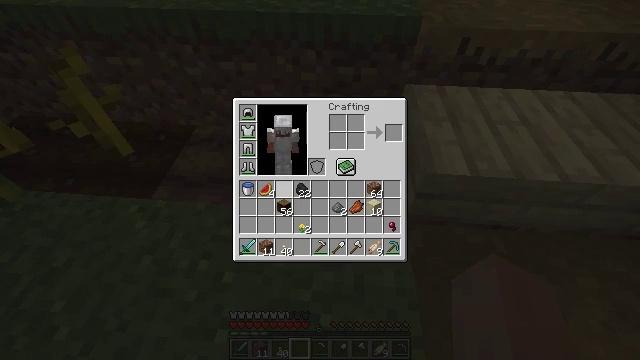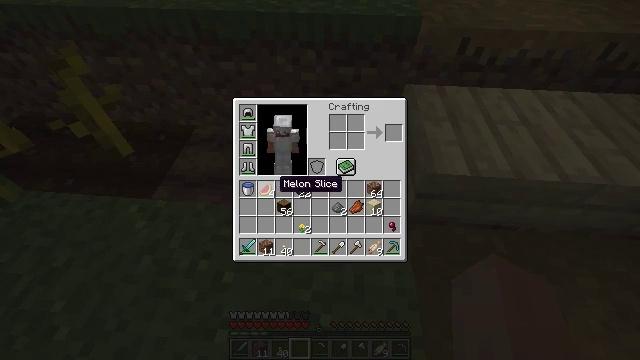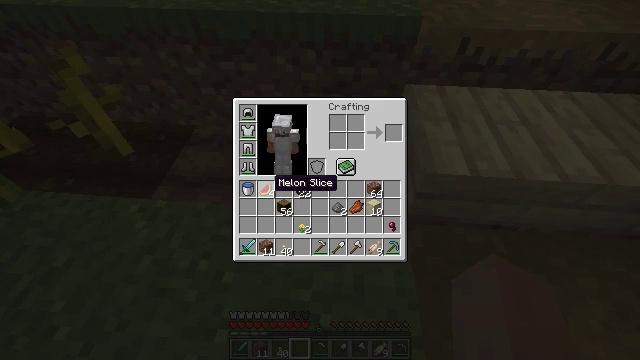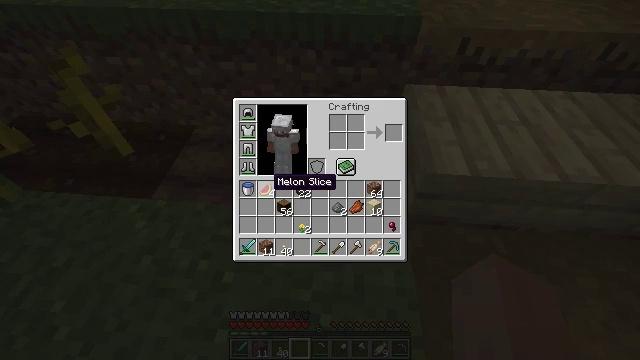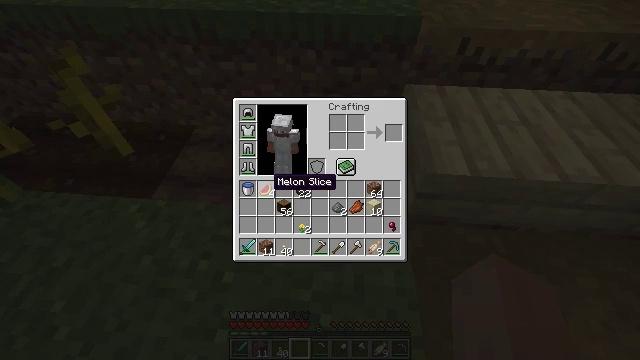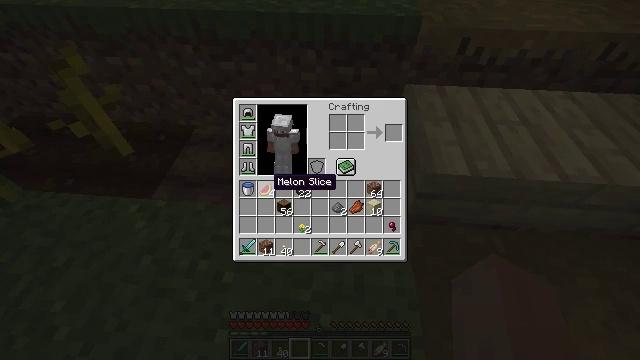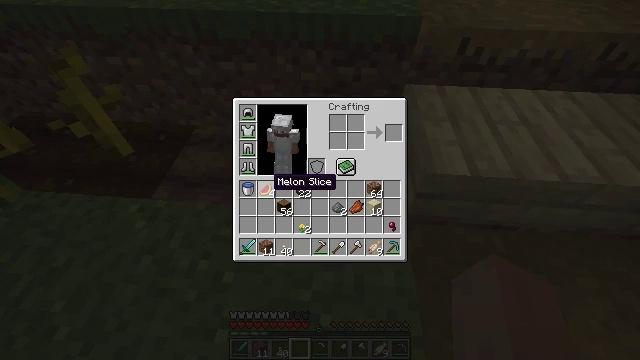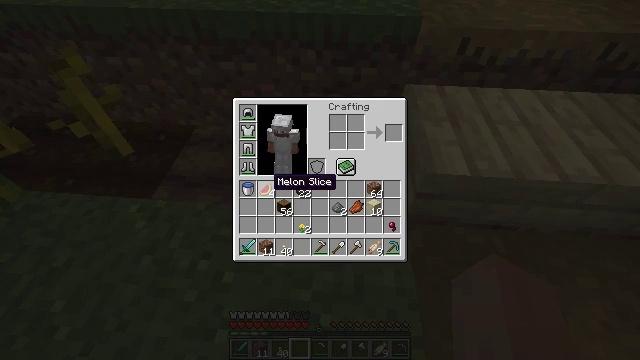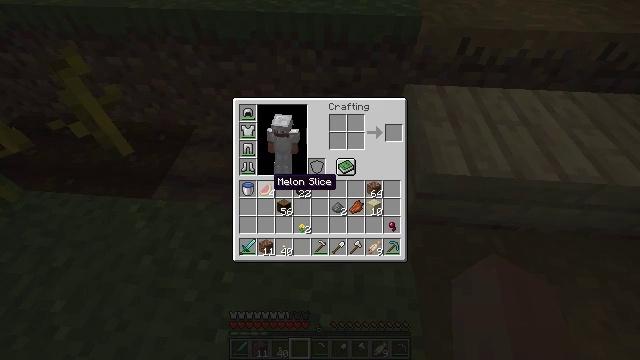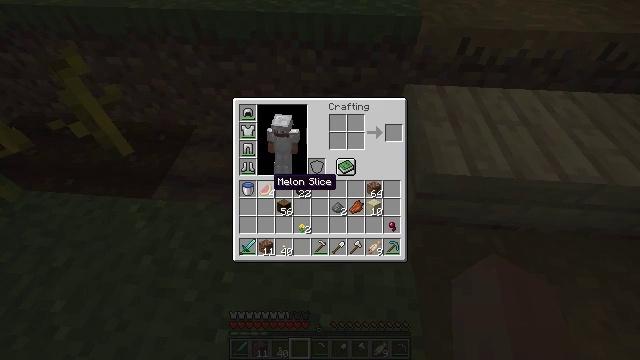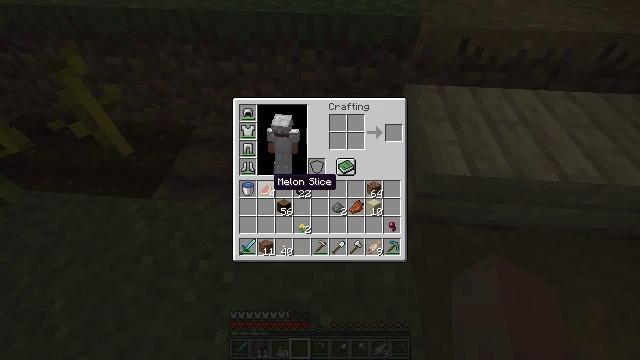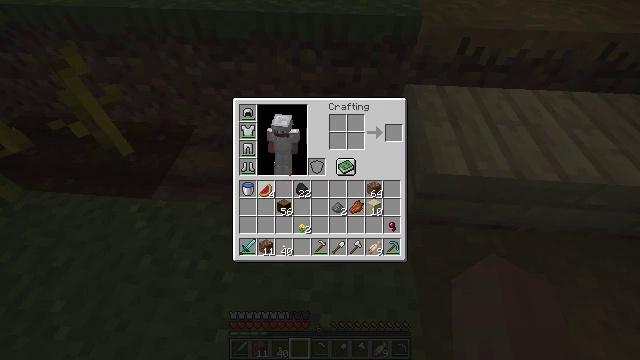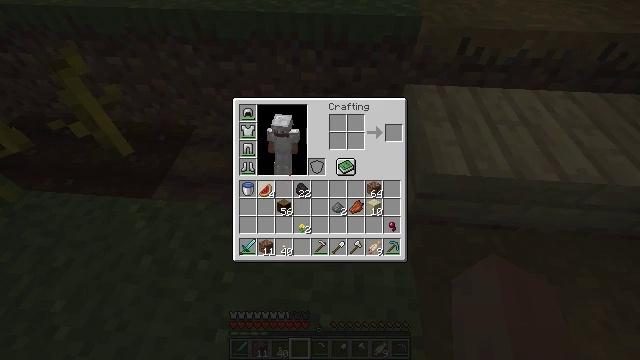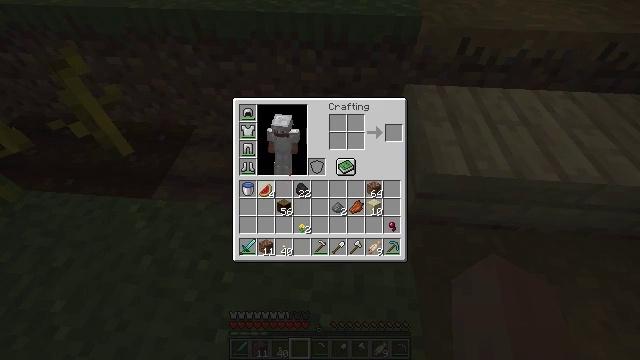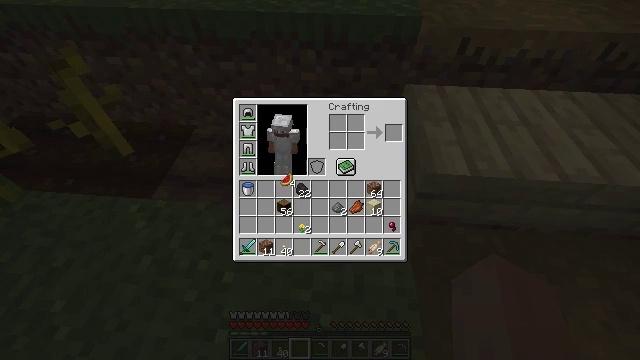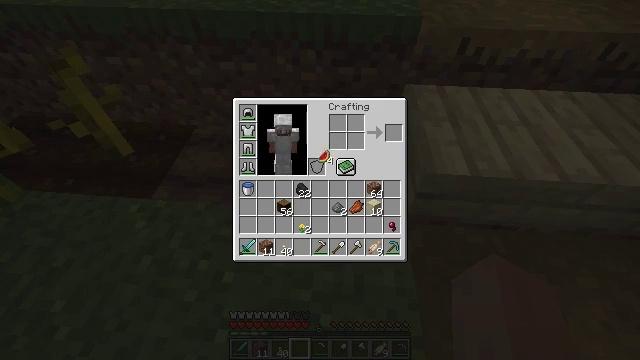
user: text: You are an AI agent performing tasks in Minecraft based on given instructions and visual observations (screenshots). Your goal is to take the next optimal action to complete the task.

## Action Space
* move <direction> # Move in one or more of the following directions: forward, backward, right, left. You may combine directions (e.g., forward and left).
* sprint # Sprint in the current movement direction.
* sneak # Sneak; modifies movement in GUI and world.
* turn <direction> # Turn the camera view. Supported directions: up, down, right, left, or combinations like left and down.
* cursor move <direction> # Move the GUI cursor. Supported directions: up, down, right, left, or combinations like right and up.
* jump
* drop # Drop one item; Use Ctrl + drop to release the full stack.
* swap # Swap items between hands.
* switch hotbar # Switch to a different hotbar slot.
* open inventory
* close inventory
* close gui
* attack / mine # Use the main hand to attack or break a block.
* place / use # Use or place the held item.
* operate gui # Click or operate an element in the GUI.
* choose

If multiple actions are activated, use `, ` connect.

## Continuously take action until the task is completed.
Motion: motion action
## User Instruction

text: Craft the melon seeds.
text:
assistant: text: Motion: sneak
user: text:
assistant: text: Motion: sneak
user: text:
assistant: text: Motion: sneak
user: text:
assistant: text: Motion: sneak
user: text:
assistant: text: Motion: sneak
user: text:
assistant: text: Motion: sneak
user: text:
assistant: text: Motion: no_op
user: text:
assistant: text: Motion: no_op
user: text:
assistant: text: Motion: no_op
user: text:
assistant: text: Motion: no_op
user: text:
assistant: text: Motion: operate gui
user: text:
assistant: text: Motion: operate gui
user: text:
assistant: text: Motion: operate gui
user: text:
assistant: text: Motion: cursor move right and up
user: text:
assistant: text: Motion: cursor move right and up
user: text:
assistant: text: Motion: cursor move right and up
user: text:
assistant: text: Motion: no_op
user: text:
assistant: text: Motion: no_op
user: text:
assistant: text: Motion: no_op
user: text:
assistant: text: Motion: choose
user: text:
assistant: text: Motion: choose
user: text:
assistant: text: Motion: choose
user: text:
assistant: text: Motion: no_op
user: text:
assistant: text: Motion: no_op
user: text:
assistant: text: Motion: no_op
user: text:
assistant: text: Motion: no_op
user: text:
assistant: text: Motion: cursor move down
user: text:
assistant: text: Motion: no_op
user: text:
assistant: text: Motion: no_op
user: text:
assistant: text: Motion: no_op